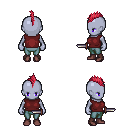
a pixel art fantasy rpg character, female body template, dark elf, purple skin, maroon sleeveless shirt, teal pants, ruby red mohawk hairstyle, maroon shoes, dagger, four views (front, back, left, right), 2x2 character sprite sheet, small pixel art, hard edges, no anti-aliasing